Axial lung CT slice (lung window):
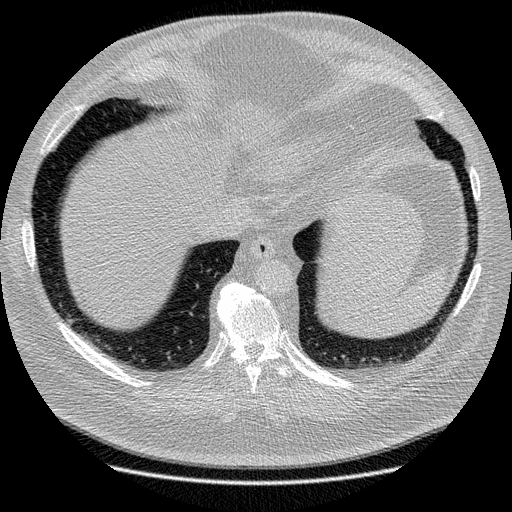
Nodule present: no